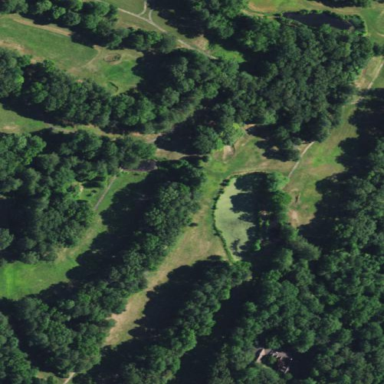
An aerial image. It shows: Serene woodland landscape.